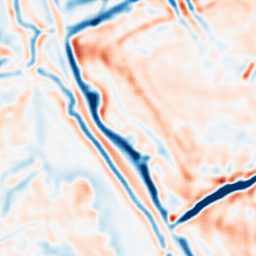
Category: multiscale
Decomposition family: dog
Decomposition parameters: sigma_low: 3
sigma_high: 5
Upsampling method: sinc_blackman
Upsampling parameters: scale: 4
kernel_size: 8
Upsampling scale: 4